Aerial crown-view tile of a tropical tree (Barro Colorado Island, Panama), acquired 20240813:
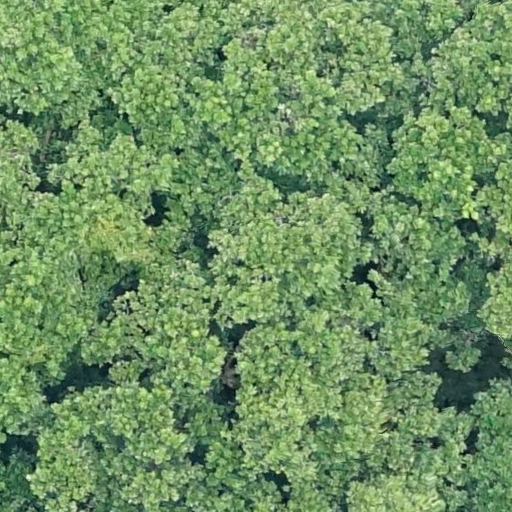
Species: Anacardium excelsum
GBIF accepted scientific name: Anacardium excelsum
Crown area: 940.021 m²